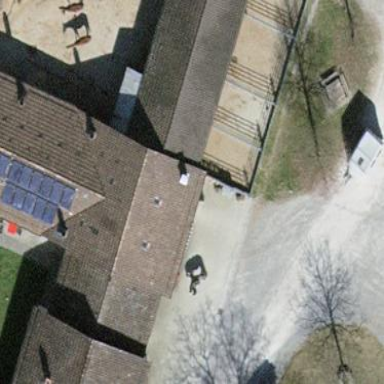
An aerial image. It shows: Stable.